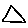
Label: triangle